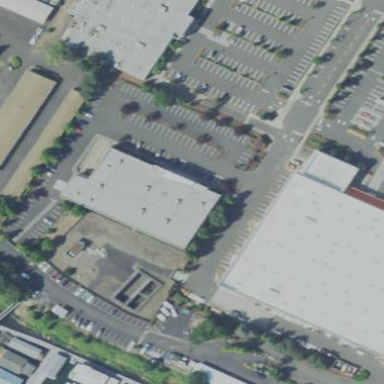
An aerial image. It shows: Building housing furniture shop.